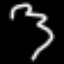
Label: squiggle